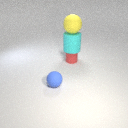
large yellow rubber sphere above large cyan rubber cylinder